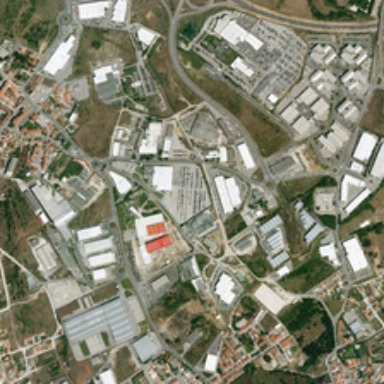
The ground is divided by curved roads into some pieces where located some factories and residential buildings .